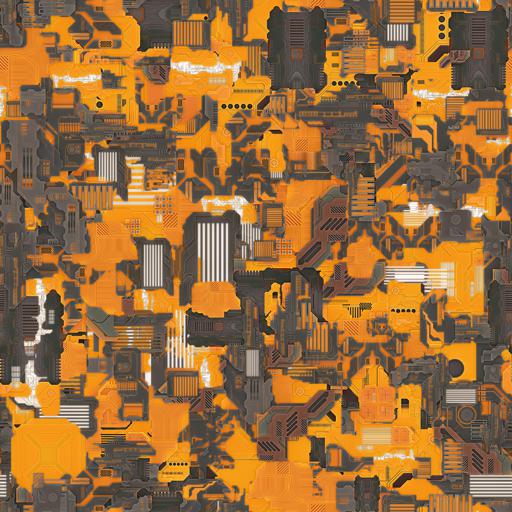
Tags: chip computer fi motherboard sci